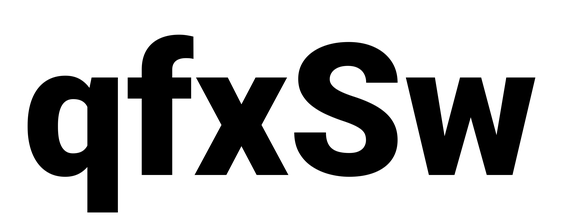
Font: Roboto_Black